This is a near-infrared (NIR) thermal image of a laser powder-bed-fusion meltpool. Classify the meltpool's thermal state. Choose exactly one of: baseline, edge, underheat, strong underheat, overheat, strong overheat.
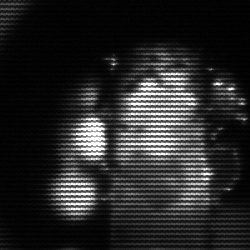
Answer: strong underheat